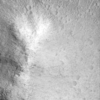
Label: not_dusty